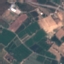
Land use / land cover: PermanentCrop